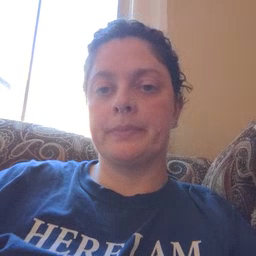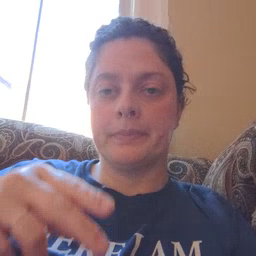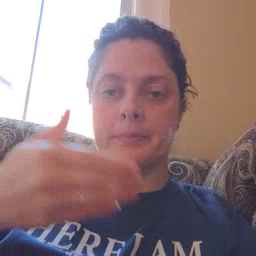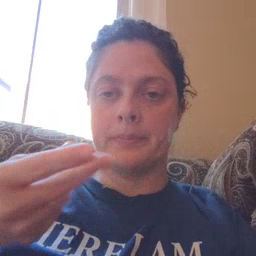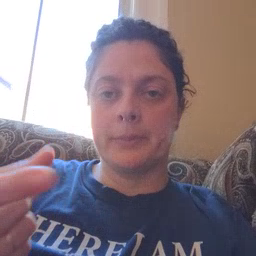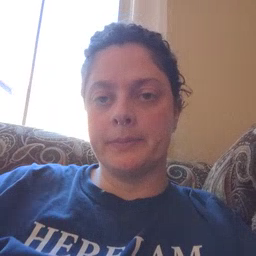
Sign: puppy